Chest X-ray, AP view. Patient: 37 years old, sex F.
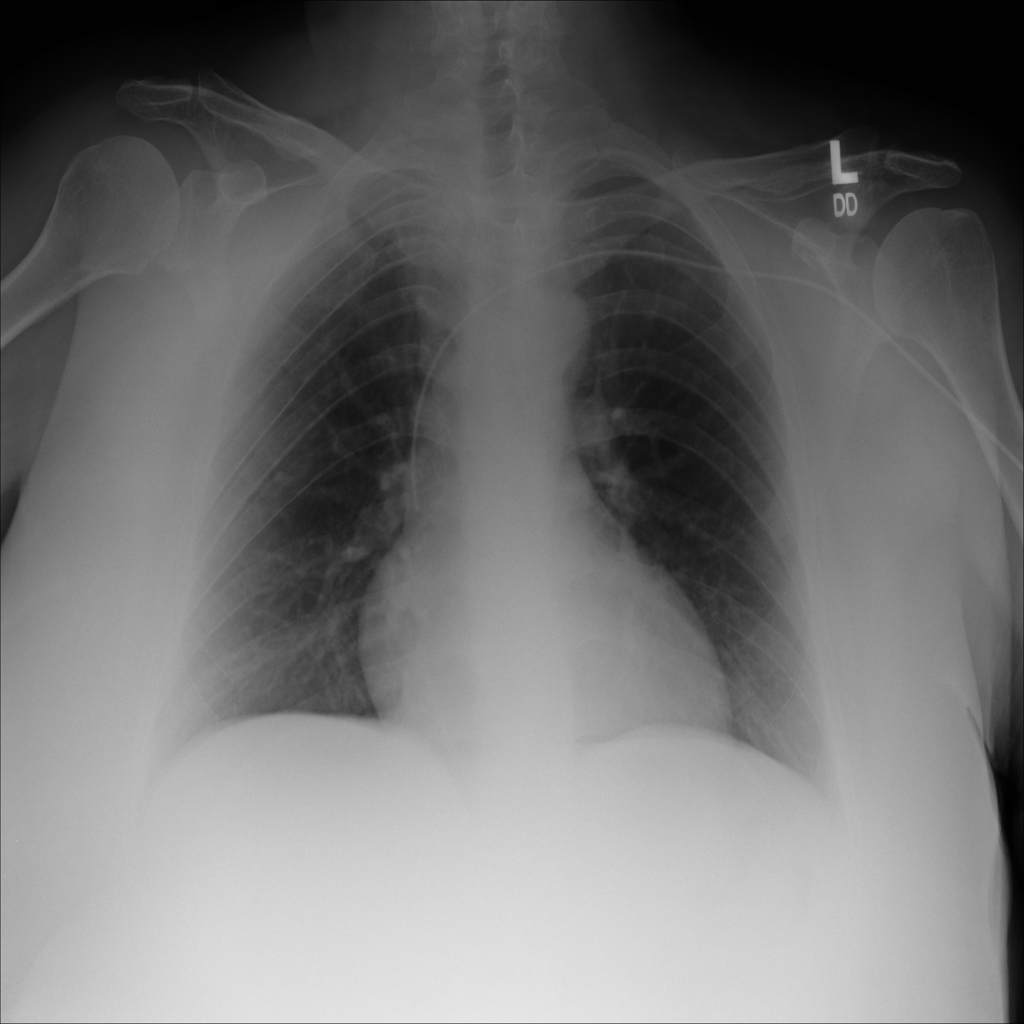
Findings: No Finding